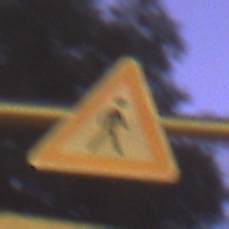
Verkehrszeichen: FussgaengerLinks
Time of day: Night
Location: Outdoor (Urban)
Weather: Clear
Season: NotSpecified
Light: Artificial